Aerial crown-view tile of a tropical tree (Barro Colorado Island, Panama), acquired 20240918:
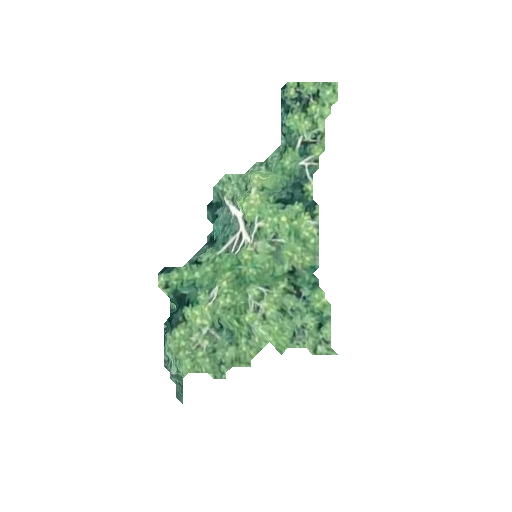
Species: Trattinnickia aspera
GBIF accepted scientific name: Trattinnickia aspera
Crown area: 46.983 m²